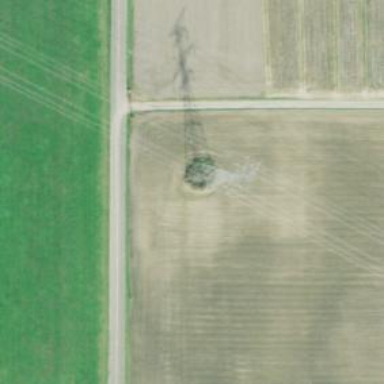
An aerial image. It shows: Lattice structure tower used for power transmission.